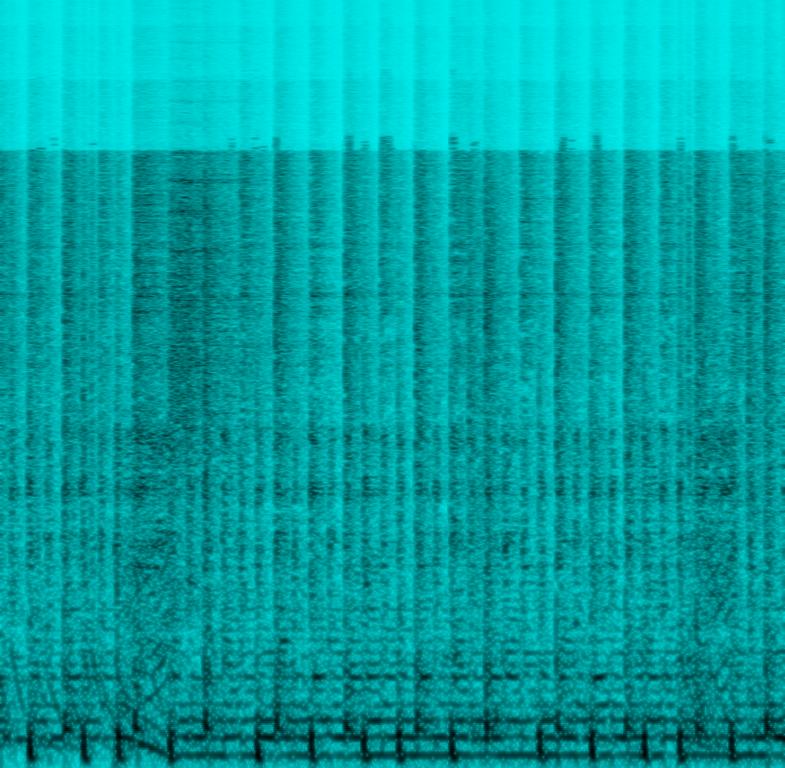
The low quality recording features a rock song that consists of groovy electric guitar chord progression, smooth bass guitar, punchy snare and kick hits, shimmering hi hats and flat female vocals singing over it. At the end of the first half of the loop, there is a short snare roll alongside glissando organ keys melody, sliding perfectly into the next section, which begins with the energetic crash hit. It sounds energetic, groovy, and kind of vintage and warm, since it really sounds old - especially because the song is in mono.